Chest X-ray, AP view. Patient: 78 years old, sex M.
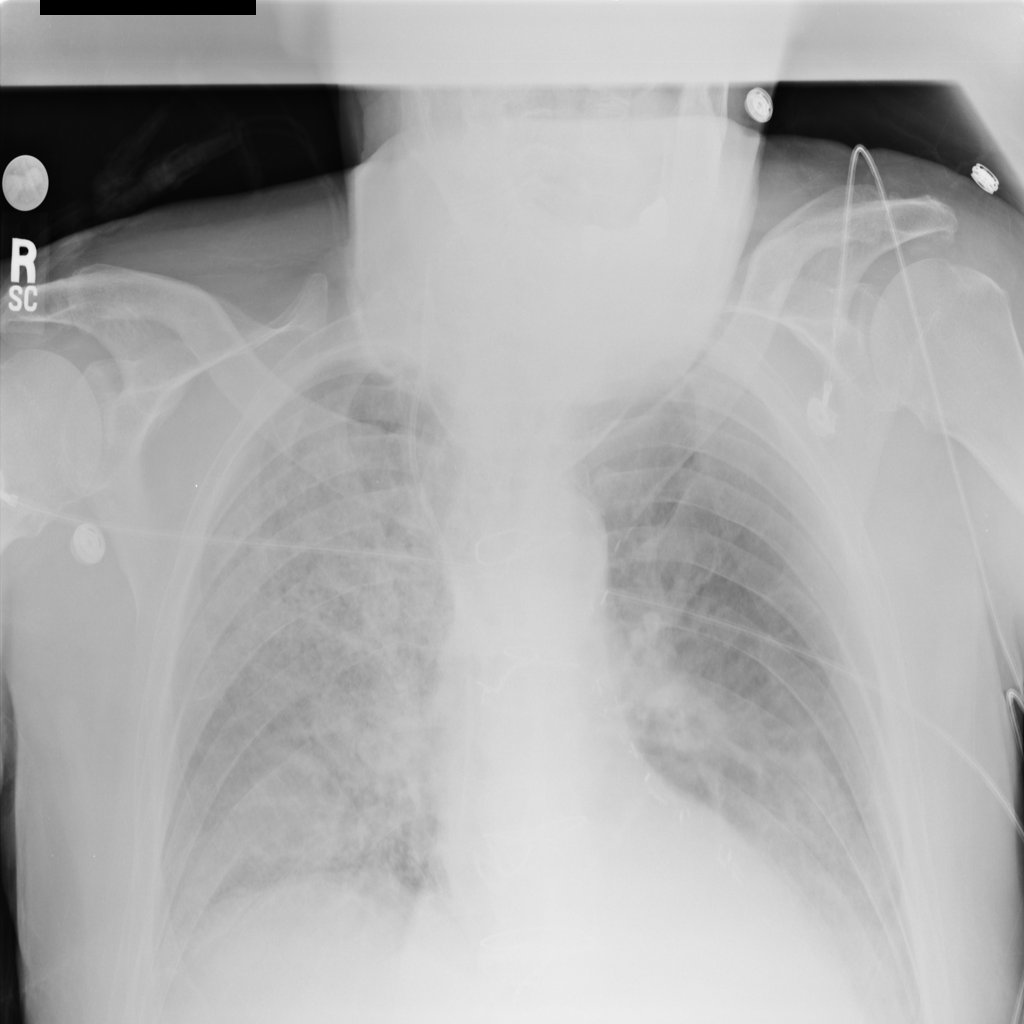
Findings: Infiltration